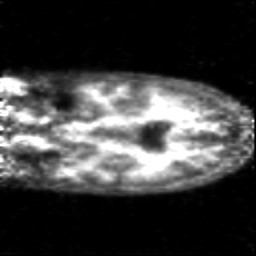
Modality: PET
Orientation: coronal
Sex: female
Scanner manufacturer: siemens